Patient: sex F, age 56
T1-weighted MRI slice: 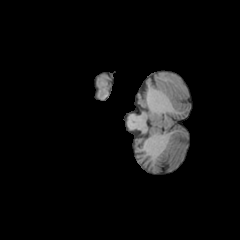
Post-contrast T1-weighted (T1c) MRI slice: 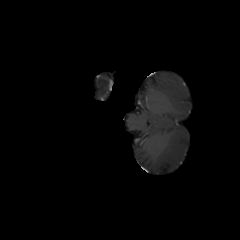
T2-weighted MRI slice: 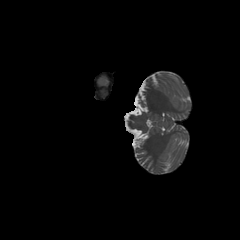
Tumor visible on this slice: no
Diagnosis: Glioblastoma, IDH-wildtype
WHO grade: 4